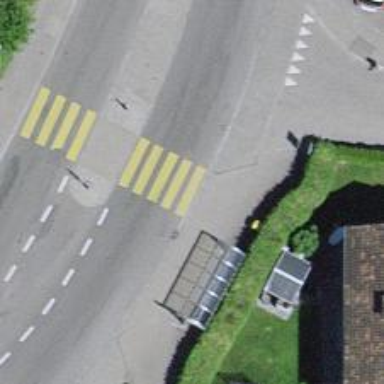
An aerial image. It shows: Bus stop with shelter.